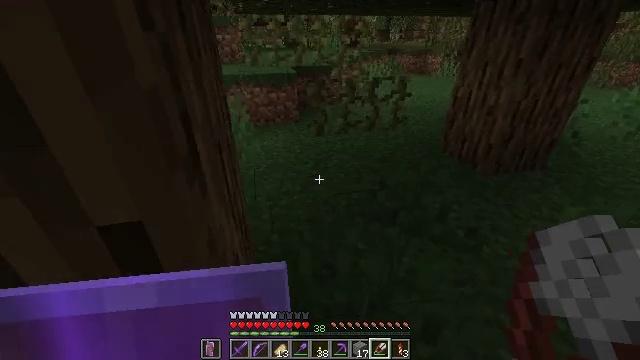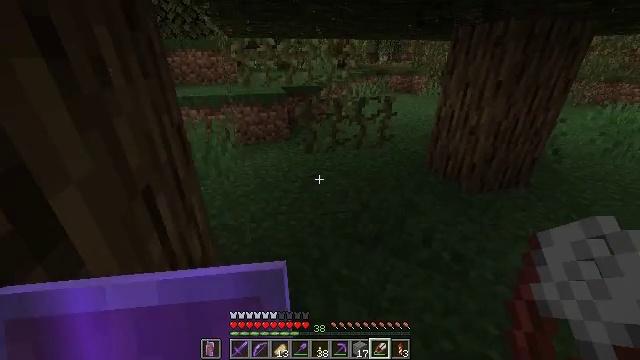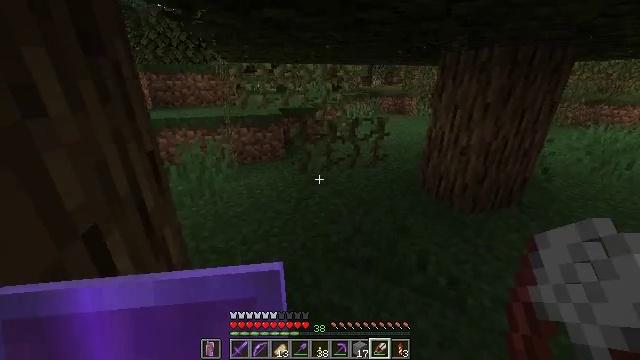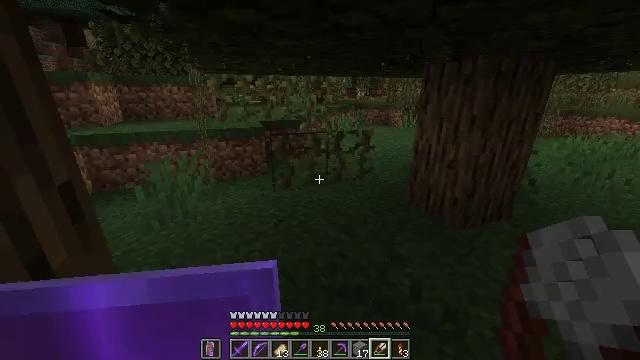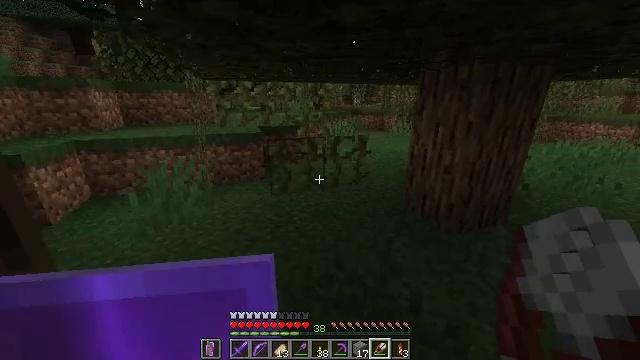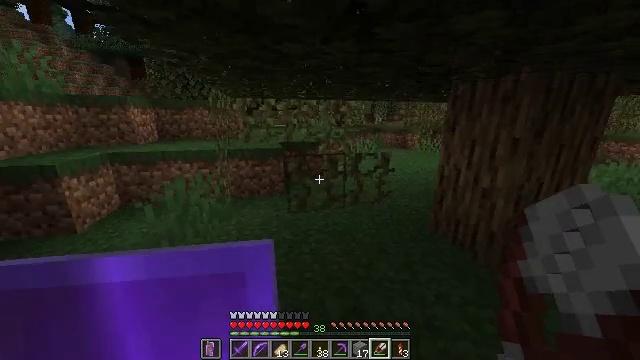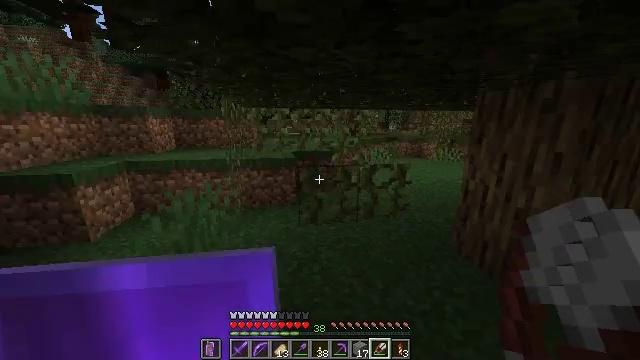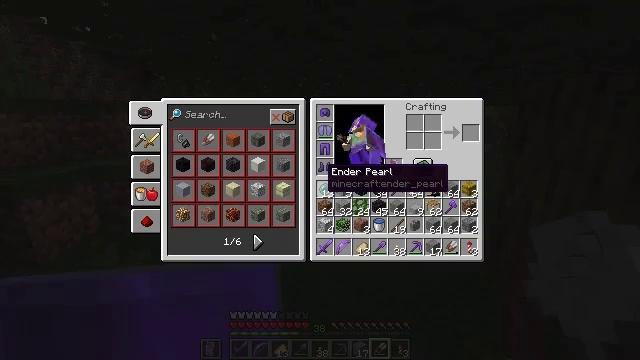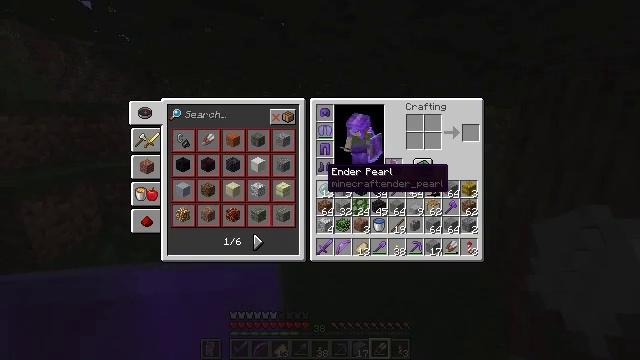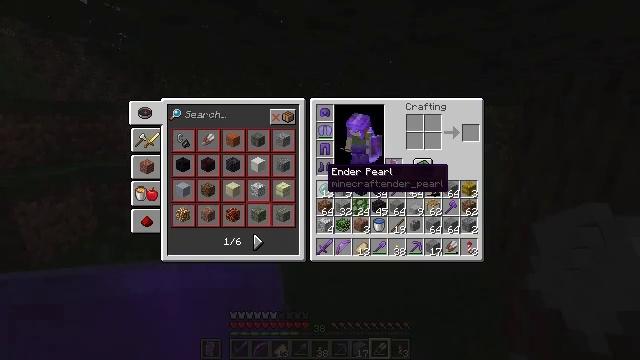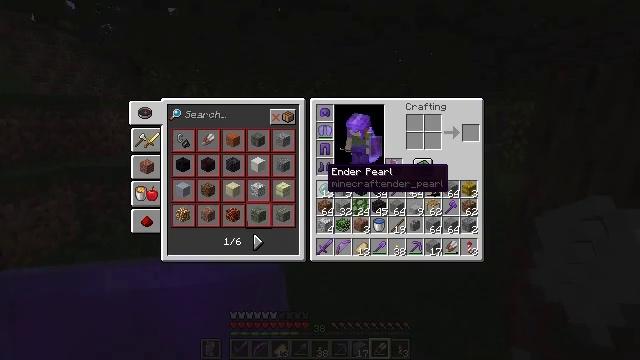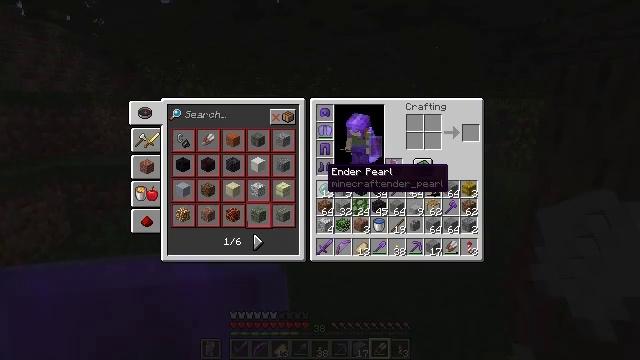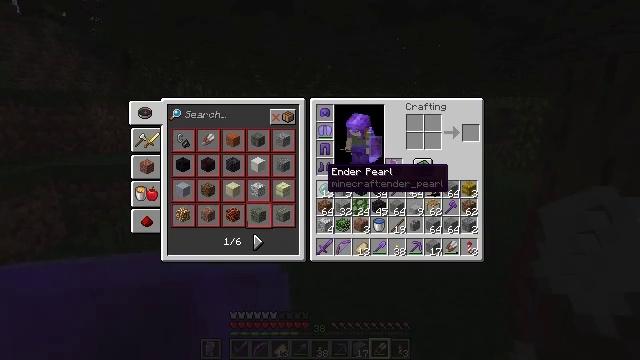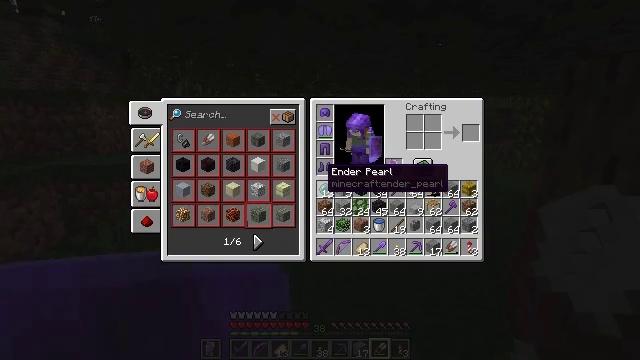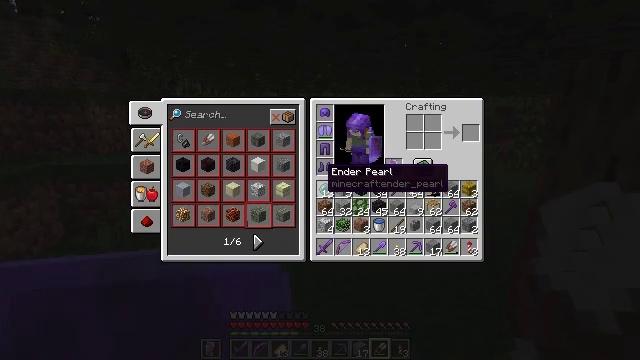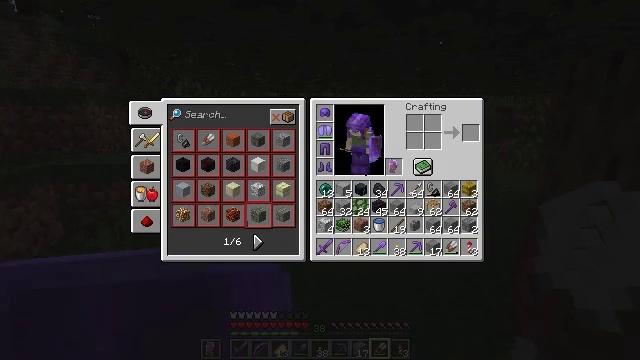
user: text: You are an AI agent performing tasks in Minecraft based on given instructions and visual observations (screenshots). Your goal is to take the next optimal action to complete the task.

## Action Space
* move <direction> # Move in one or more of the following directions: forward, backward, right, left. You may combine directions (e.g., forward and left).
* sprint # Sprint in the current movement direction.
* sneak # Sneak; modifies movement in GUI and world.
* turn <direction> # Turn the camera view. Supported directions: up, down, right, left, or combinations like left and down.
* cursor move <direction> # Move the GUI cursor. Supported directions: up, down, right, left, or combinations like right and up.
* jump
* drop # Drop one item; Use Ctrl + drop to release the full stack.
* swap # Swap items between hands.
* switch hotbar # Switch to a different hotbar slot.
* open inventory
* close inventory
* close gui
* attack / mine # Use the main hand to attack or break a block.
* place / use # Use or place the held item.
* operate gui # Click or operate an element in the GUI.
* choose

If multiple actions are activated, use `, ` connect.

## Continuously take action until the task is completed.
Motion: motion action
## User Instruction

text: Remove and gather vines.
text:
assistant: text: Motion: move forward, sprint, turn right and up
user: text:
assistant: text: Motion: move forward, sprint, turn up
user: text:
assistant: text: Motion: move forward, sprint, turn right and up
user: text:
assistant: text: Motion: move forward, sprint
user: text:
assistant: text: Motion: move forward, turn left and up
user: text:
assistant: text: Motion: move forward, turn left and up
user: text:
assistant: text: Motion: move forward, open inventory
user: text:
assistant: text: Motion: open inventory
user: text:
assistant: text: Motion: open inventory
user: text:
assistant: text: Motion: open inventory
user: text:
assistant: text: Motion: no_op
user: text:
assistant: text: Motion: no_op
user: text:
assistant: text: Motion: no_op
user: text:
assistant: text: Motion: no_op
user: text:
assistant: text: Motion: turn right and up
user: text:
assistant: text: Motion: turn right
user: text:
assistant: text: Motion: turn right
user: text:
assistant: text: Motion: turn right
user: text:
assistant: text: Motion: no_op
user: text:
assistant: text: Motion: no_op
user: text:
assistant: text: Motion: no_op
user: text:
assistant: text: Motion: no_op
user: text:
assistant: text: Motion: no_op
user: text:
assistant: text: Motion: no_op
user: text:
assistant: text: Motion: no_op
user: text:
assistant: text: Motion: no_op
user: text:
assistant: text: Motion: no_op
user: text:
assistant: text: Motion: no_op
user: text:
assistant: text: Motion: no_op
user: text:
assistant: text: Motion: no_op